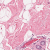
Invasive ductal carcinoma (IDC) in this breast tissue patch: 0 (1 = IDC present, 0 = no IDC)